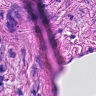
Metastatic tissue present: yes